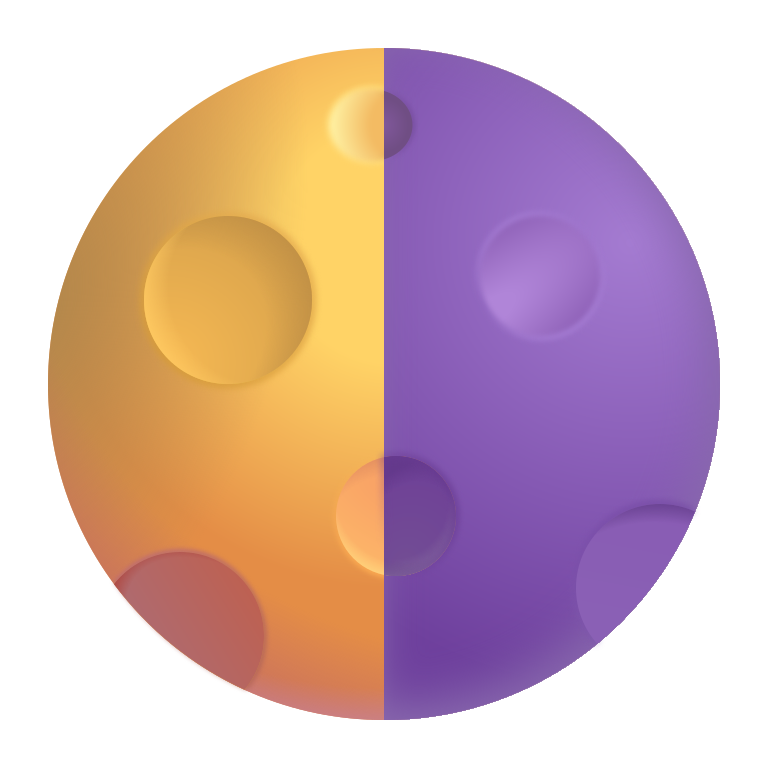
last quarter moon color